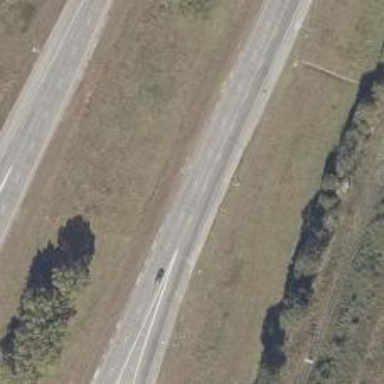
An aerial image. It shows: Motorway.